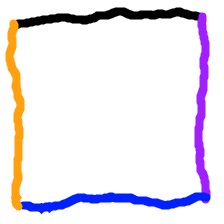
Shape: square